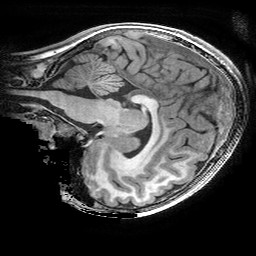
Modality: T1w
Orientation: sagittal
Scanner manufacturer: ge
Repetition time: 0.008096 s
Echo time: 0.00318 s